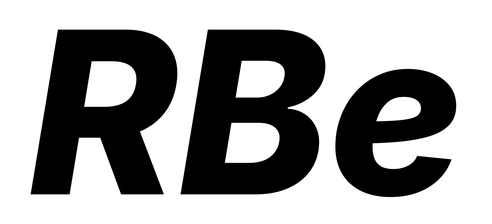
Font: Inter-Italic_ExtraBold_Italic